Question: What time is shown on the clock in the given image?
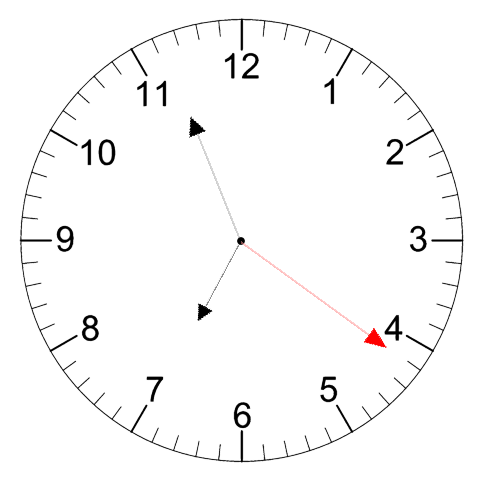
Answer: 06:56:21